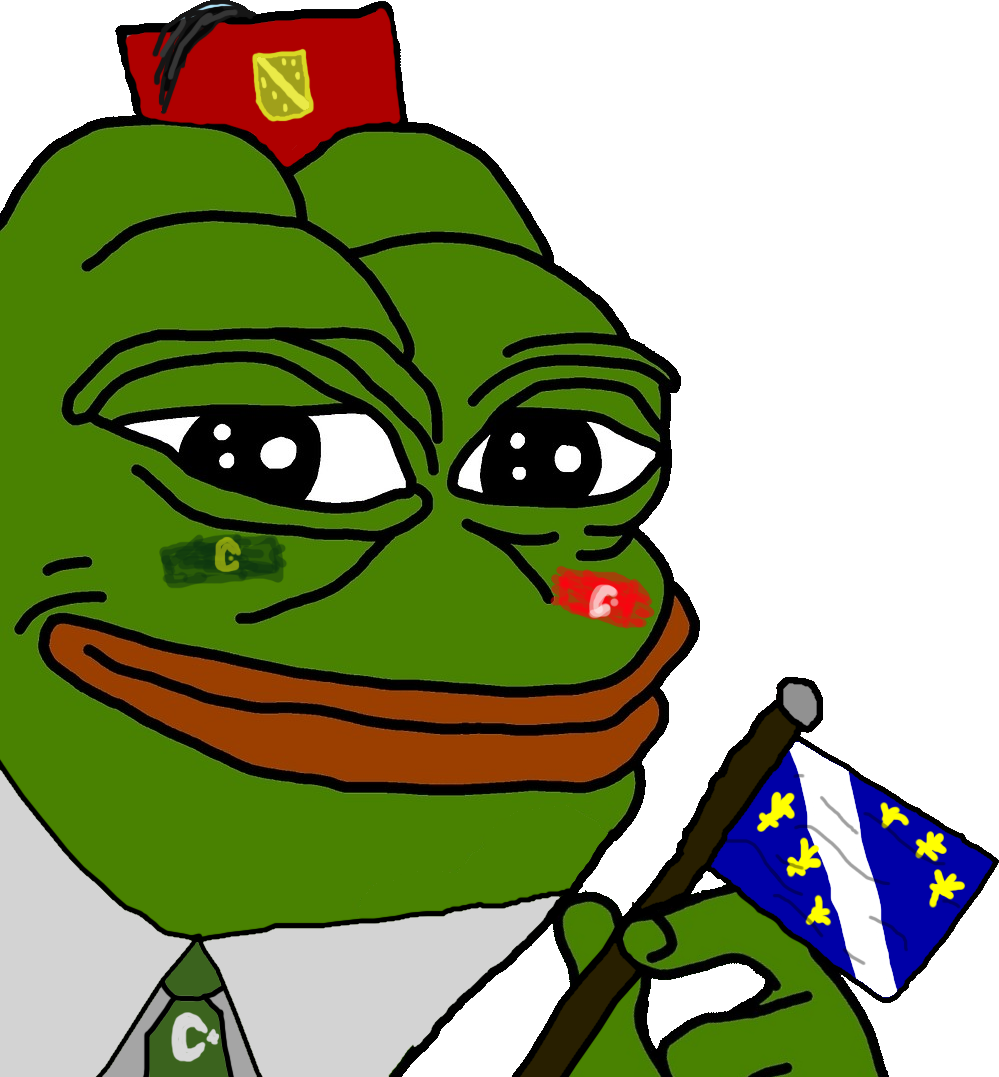
Label: 5_Pepe